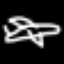
Label: airplane